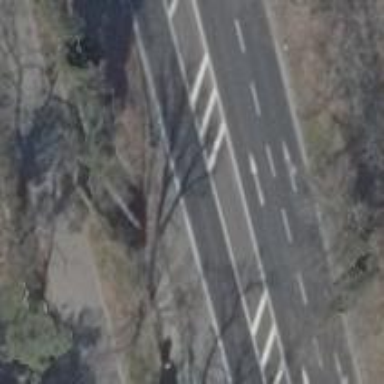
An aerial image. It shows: Asphalt road classified as primary highway.